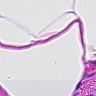
Metastatic tissue present: no